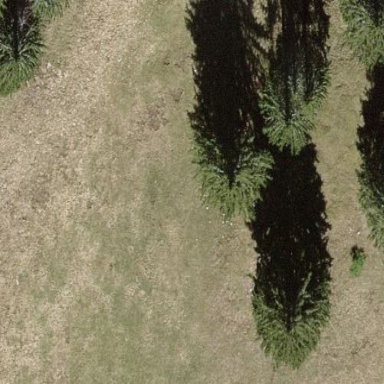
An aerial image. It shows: Forest area.